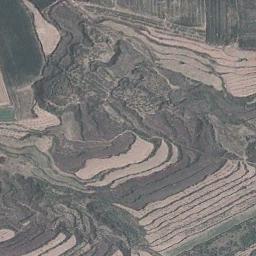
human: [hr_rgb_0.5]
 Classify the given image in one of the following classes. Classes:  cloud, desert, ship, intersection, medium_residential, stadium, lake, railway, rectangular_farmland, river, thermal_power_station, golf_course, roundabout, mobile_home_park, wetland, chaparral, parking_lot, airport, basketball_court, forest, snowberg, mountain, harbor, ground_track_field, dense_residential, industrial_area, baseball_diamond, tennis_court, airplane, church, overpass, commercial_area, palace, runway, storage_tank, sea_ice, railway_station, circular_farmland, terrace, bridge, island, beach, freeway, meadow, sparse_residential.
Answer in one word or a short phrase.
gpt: terrace